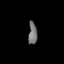
Tissue: skin
Cell type: T cells
Senescence score: 0.9029
Nuclear area (px): 194
Mean DAPI intensity: 111.423